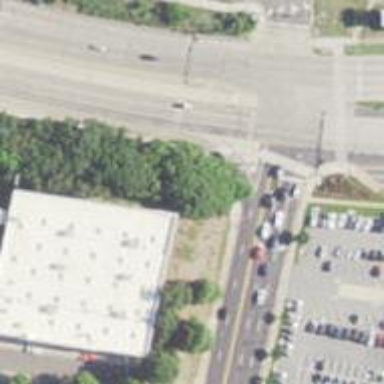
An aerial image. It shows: Asphalt road with primary link designation.